Interaction volume radius: 5 \u00c5
Interaction volume height: 15 \u00c5
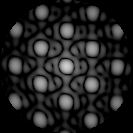
Disorder parameter: 0.09744